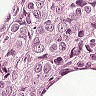
Metastatic tissue present: yes